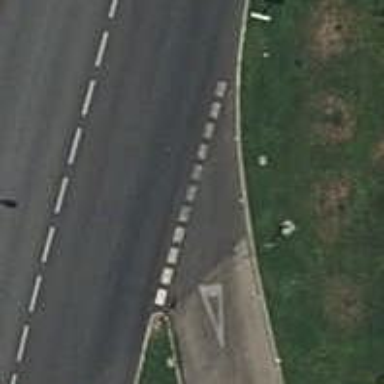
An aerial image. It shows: Road with "give way" sign.